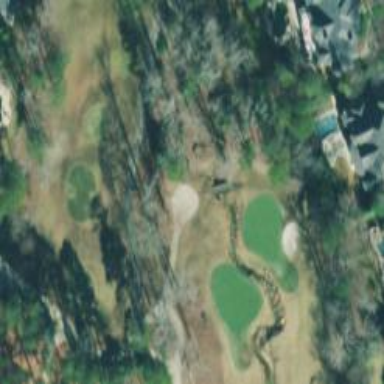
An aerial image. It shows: Path for both road and golf.